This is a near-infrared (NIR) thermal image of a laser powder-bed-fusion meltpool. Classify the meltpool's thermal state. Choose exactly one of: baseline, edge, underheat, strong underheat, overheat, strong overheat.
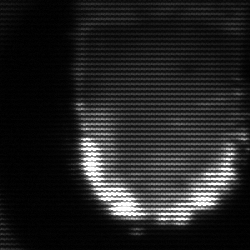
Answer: baseline